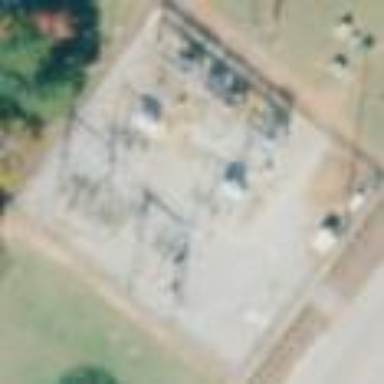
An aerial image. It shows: Industrial substation surrounded by fence.